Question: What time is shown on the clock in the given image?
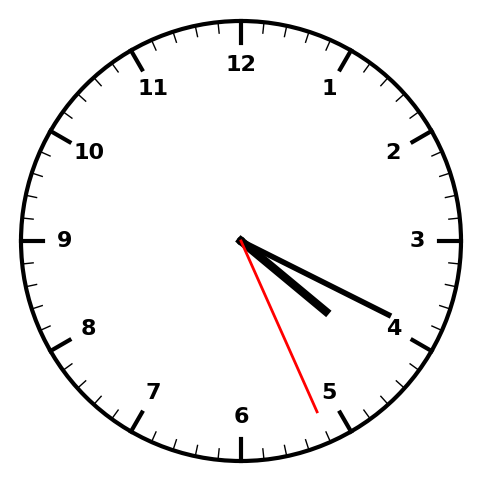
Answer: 04:19:26